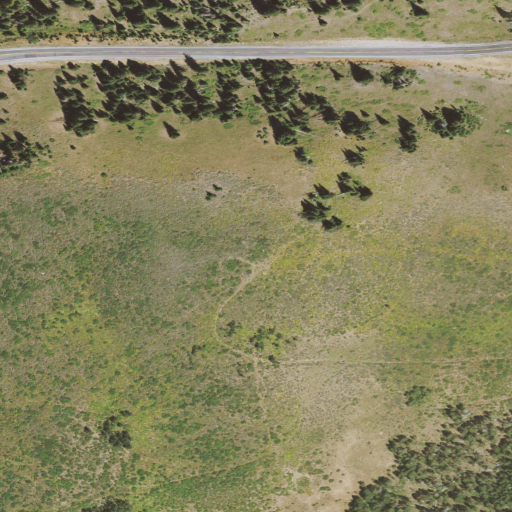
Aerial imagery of mountain in Utah named Monte Cristo Peak containing shrub, deciduous forest, mixed forest, evergreen forest, open development, grassland, and medium intensity development